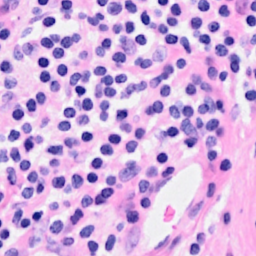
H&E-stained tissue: Breast